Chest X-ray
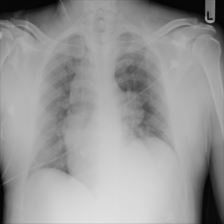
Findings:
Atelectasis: negative
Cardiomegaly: negative
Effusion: negative
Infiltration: negative
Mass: positive
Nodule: negative
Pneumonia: negative
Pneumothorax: negative
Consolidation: negative
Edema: negative
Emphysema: negative
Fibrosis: negative
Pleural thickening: negative
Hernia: negative